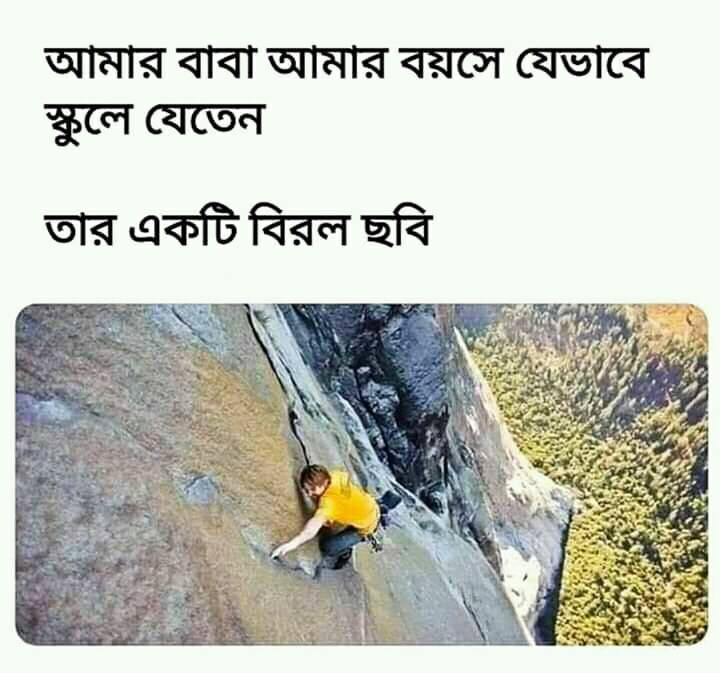
Caption: আমার বাবা আমার বয়সে যেভাবে যেতেন       তার একটি বিরল ছবি
Label: non-hate